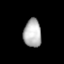
Tissue: lung
Cell type: Epithelial cells
Senescence score: 0.6364
Nuclear area (px): 482
Mean DAPI intensity: 181.685